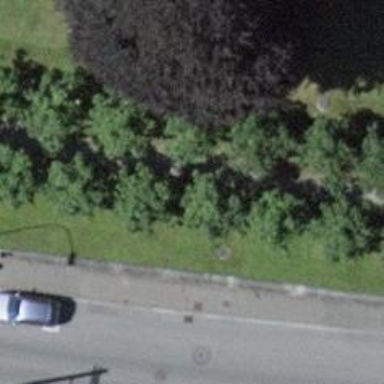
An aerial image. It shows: Footway with fine gravel surface.